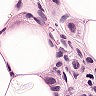
Metastatic tissue present: yes